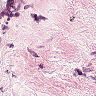
Metastatic tissue present: no